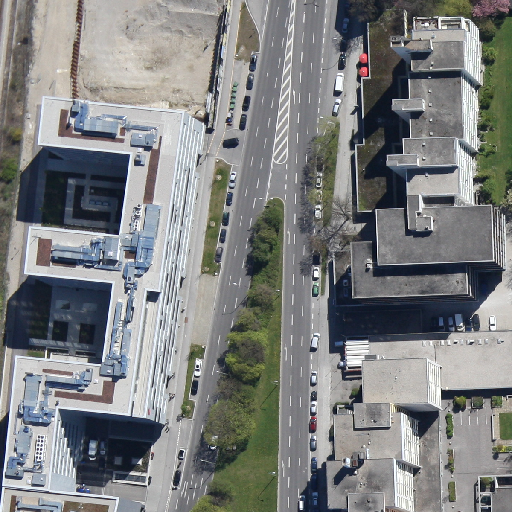
Referring expression: paved road